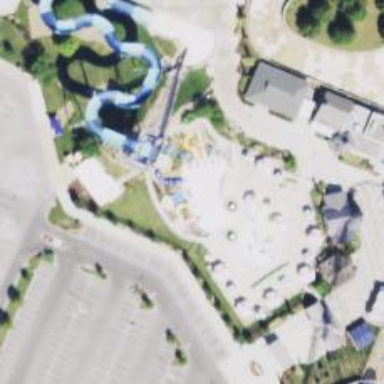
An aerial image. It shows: Tourism attraction featuring water slide.